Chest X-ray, AP view. Patient: 21 years old, sex F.
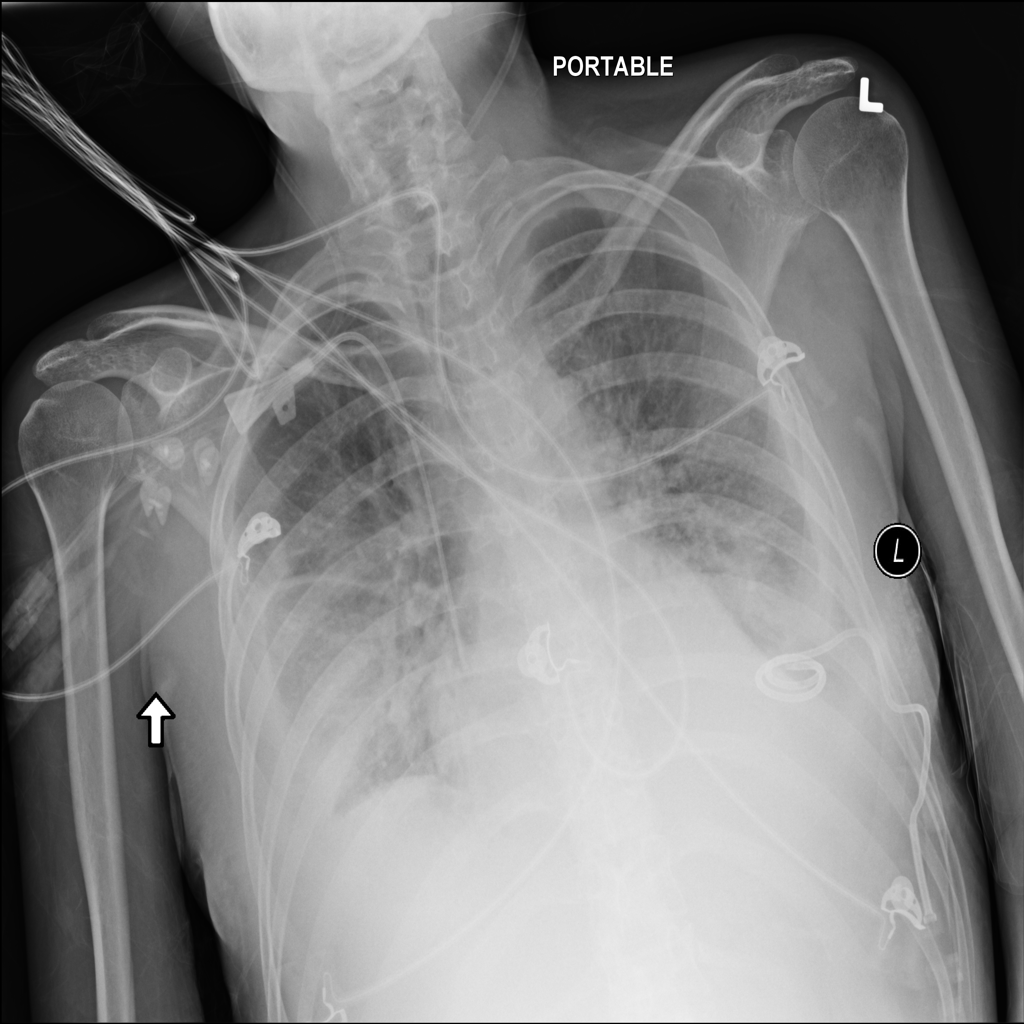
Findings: Effusion